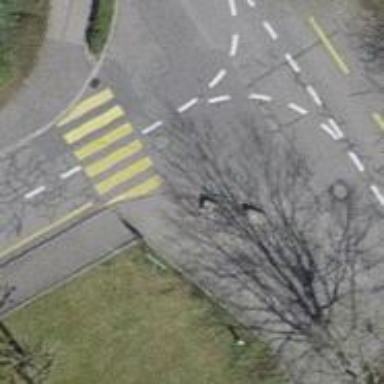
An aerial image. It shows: Kerb barrier.